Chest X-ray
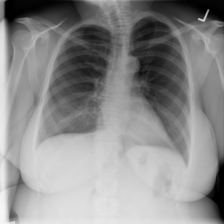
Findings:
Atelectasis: negative
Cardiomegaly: negative
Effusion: negative
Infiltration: negative
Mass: negative
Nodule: negative
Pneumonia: negative
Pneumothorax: negative
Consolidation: negative
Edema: negative
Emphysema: negative
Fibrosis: negative
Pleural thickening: negative
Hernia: negative